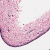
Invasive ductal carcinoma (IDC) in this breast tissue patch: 0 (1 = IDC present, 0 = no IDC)